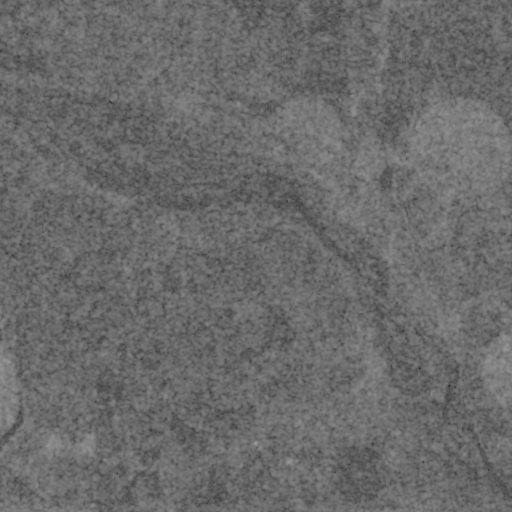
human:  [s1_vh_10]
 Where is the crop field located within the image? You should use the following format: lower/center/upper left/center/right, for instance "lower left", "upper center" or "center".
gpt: The crop field is located in the left of the image.
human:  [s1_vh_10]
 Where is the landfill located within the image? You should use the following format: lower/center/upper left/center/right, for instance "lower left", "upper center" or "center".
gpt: There is no landfill in the image.

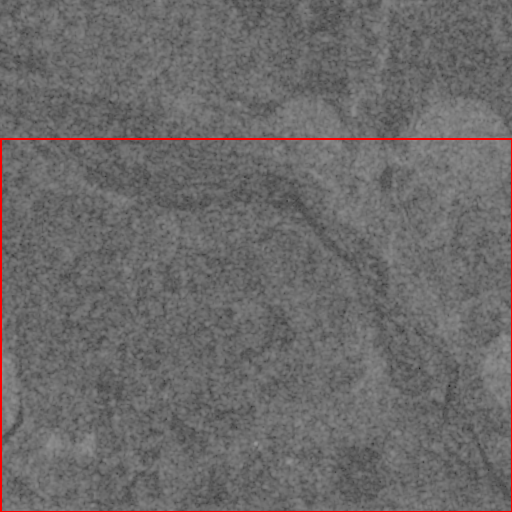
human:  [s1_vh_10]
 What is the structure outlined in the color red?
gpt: The structure outlined in red is a crop field.
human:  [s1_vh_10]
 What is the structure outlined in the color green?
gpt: There is no green outline.